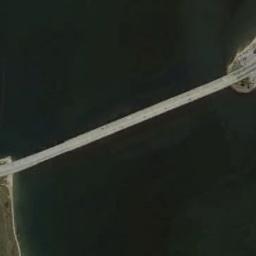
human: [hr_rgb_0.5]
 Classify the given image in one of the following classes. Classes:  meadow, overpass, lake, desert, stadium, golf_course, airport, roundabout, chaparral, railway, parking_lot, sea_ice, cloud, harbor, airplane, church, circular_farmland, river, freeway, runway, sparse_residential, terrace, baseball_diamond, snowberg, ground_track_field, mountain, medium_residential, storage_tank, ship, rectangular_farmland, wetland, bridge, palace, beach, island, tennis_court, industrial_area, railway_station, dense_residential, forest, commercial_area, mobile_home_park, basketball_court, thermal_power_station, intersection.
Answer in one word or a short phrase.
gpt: bridge